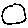
Label: circle